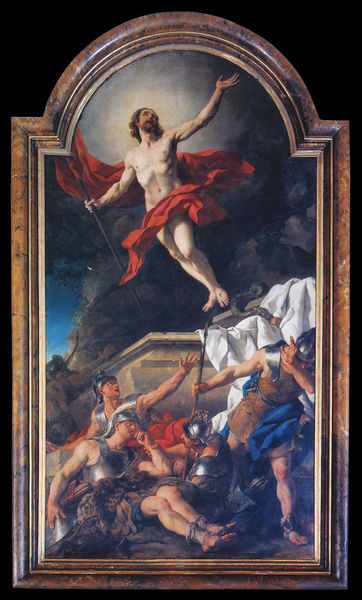
Titel: Die Wiederauferstehung
Künstler: Jean - Francois de Troy
Standort: Rom, S. Claude-des-Bourguignons (EU - I - Latium)
Schlagwörter: blau, gemälde, hand, himmel, wolken, bunt, grau, holz, marmor, schwarz, weiss, rot, tuch, arme, rahmen, gold, farbe, lanze, soldaten, metall, sandalen, hell dunkel, schwert, helm, rüstung, römer, christus, grab, jesus, christlich, leder, rotes tuch, speer, auferstehung, aufstieg, himmelfahrt, söldner